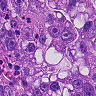
Metastatic tissue present: yes